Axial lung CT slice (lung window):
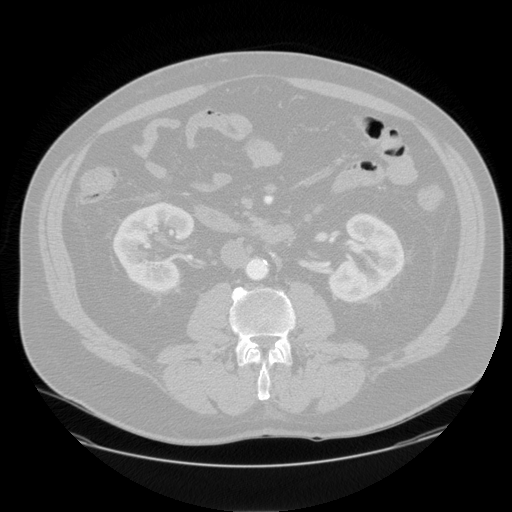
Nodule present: no